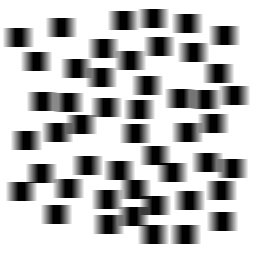
Squares: 48
Triangles: 0
Stars: 0
Total shapes: 48